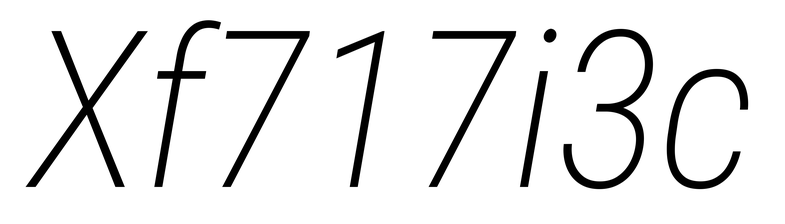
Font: Roboto-Italic_Condensed_ExtraLight_Italic